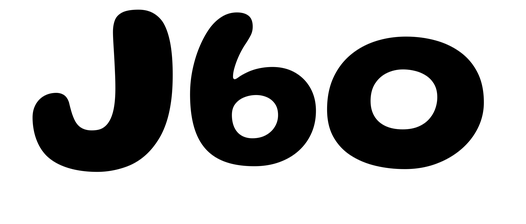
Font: Gluten_SemiBold